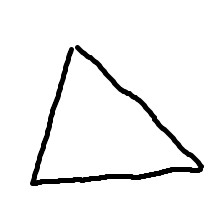
Shape: triangle